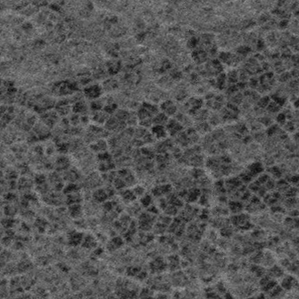
Label: frost